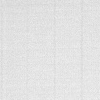
Atmospheric dust classification: dusty